Question: I'm having a terrible time managing RDLC reports. I couldn't find any comprehensive tutorials in the internet and MSDN isn't as helpful as I wish it could have been either.
Particularly, I've been having a problem trying to get a particular table/matrix to appear based on a client's requirement. It goes like this.
In the DB I have two tables: (substituted fake names for secrecy's sake)
- -
The table in the report should come out as something like this:
<URL>
.
- - -
Things to take note of include:
- - -
between non-dynamic columns. (having problems with this. AFAIK columns are automatically placed on the right side and there's no option to place them in between.
I've tried out a few things. Pounding my head on the keyboard didn't work after frustratingly trying to make the matrix work as I think it was intended to and Like separating it into three separate tables. One for the totals. One for the dynamics and one for the fixed columns. (Two actually because one fixed column should be before and the others after the dynamic ones.)
Can anyone provide some insights on how to do this in Visual Studio RDLC reports?
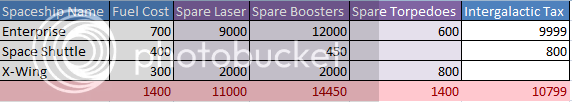
Answer: what you are trying to do is not very easy but it can be done i will give you few points to start. If you need some info more just ask. As far as dynamic columns for spear parts just do like this. Collect list of all possible parts for all ships that will be shown.Rdlc file is actually a xml file. You can open it with XmlDocument and generate as many column as you need. The you can pass the changed content of the XmlDocument directly to the report viewer.Adding column in xml is a little bit tricky. First create the rdlc report using designer, save and create copy the rdlc file with different name. Then open it again with designer and delete one column. Save and compare the two xml this will show you what you need to add in the xml in for new column. This way you will create the dynamic columns.The table you pass as datasource must to be created in such a way that it has all ship columns and column for every part.Every row in this table will be ship and only in the columns for the parts the ship has there will be values.This is for now if you need some more info just ask Best Regarsd,Iordan